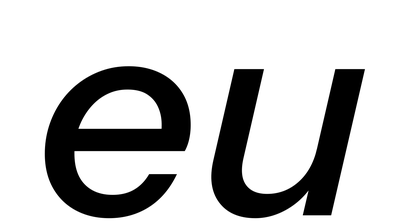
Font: InstrumentSans-Italic_Medium_Italic